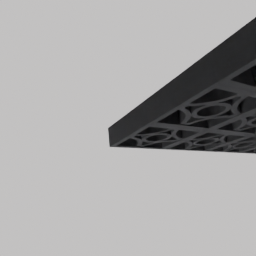
Label: architecture